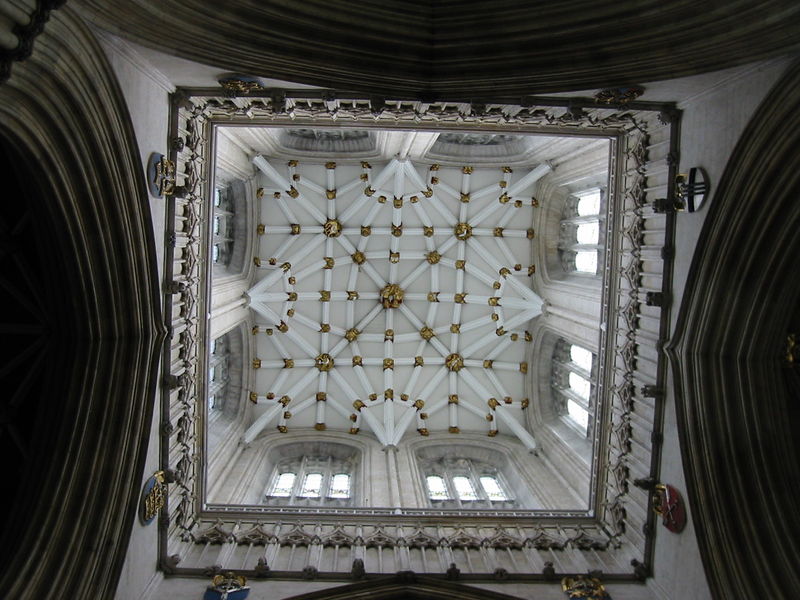
Titel: York Münster
Standort: York (EU - GB)
Schlagwörter: dunkel, himmel, weiß, fenster, licht, säulen, dach, architektur, gold, decke, innen, gotik, bogen, kuppel, detail, verzierung, oben, gewölbe, rippen, schlussstein, wappen, spitzbogen, streben, 4, 8, balustet